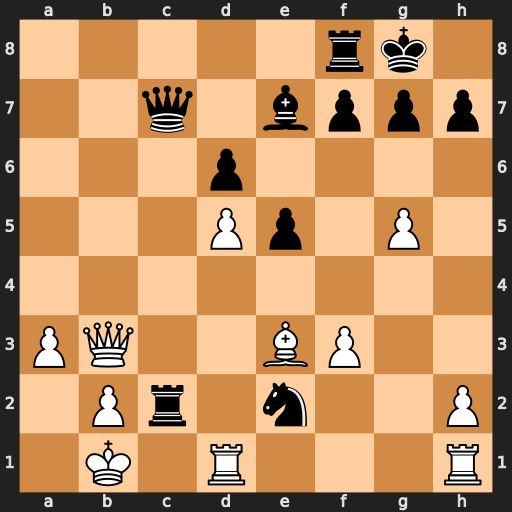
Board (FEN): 5rk1/2q1bppp/3p4/3Pp1P1/8/PQ2BP2/1Pr1n2P/1K1R3R
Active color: w
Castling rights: -
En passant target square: -
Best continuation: Qxc2 Qxc2+ Kxc2